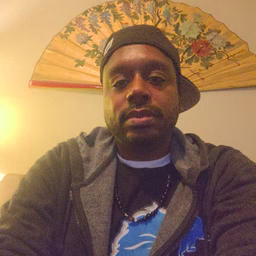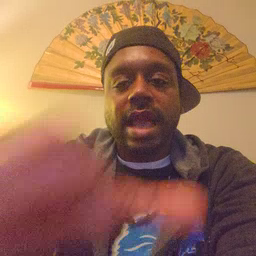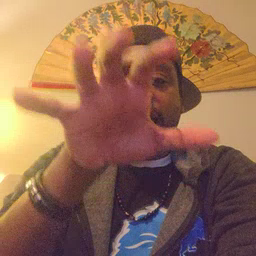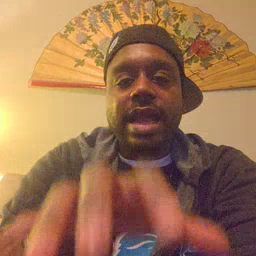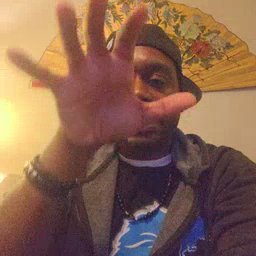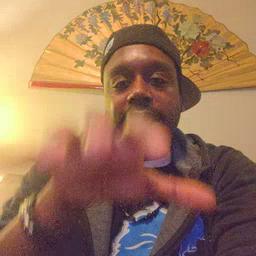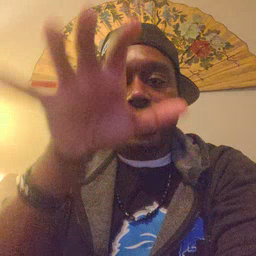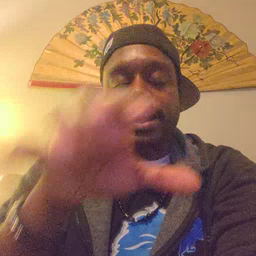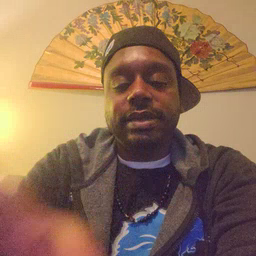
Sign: alligator